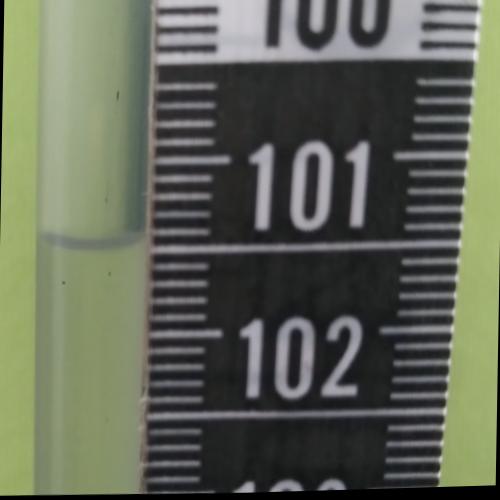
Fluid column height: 101.5 cm